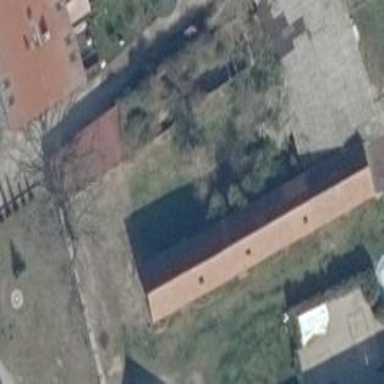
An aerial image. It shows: Building with gabled roof.